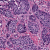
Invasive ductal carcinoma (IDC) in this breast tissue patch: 1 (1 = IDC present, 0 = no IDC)